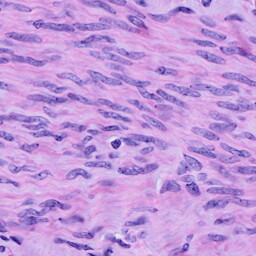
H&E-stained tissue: Cervix